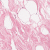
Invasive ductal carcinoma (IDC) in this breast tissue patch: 0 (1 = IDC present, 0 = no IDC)